Question: Am tring to add label for check box [That is for checking all Checkboxs] 'p:selectCheckboxMenu' as in the figure.

Here is the Code:
'''
<p:selectCheckboxMenu value="#{dashBoardController.selectedColumns}"
styleClass="ui-selectcheckboxmenu-header"
label="Custom" filterMatchMode="startsWith"
panelStyle="width:220px">
<f:selectItem itemLabel="Status" itemValue="status"/>
<f:selectItem itemLabel="group name" itemValue="groupName"/>
</p:selectCheckboxMenu>
'''
CSS:
'''
.ui-selectcheckboxmenu-header:before
{
content: "All";
}
'''
any suggestions ??
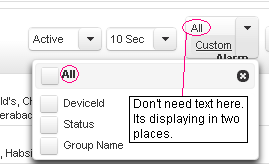
Answer: After some 5 min of 'CSS' fights, i discover some maneer to do it (i think its not the normal way to do, but i did not find other way).
You can use the 'content' style property to atach content to an html element from 'css'. The 'p:selectCheckboxMenu' header class is '.ui-selectcheckboxmenu-header', so, if you try this:
'''
// on your css file
.ui-selectcheckboxmenu-header:before
{
content: "MY TEXT FOR SELECTING ALL ON MANY CHECKBOX MENU";
}
'''
you will have the expected result. More info about content property, visit <URL> link.
Note: I recommed to give an 'css id' on the specific 'p:selectCheckboxMenu' to have the pretended title. If you wonna for all 'p:selectCheckboxMenu' you can use the code as it's.
Hope it helps ^^